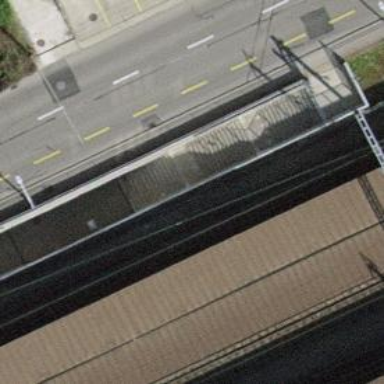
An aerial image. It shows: Public transport stop position along the railway.